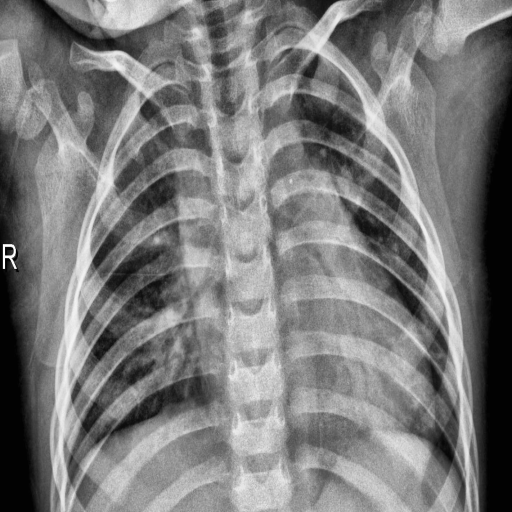
Finding: PNEUMONIA